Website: home-depot
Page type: review-order
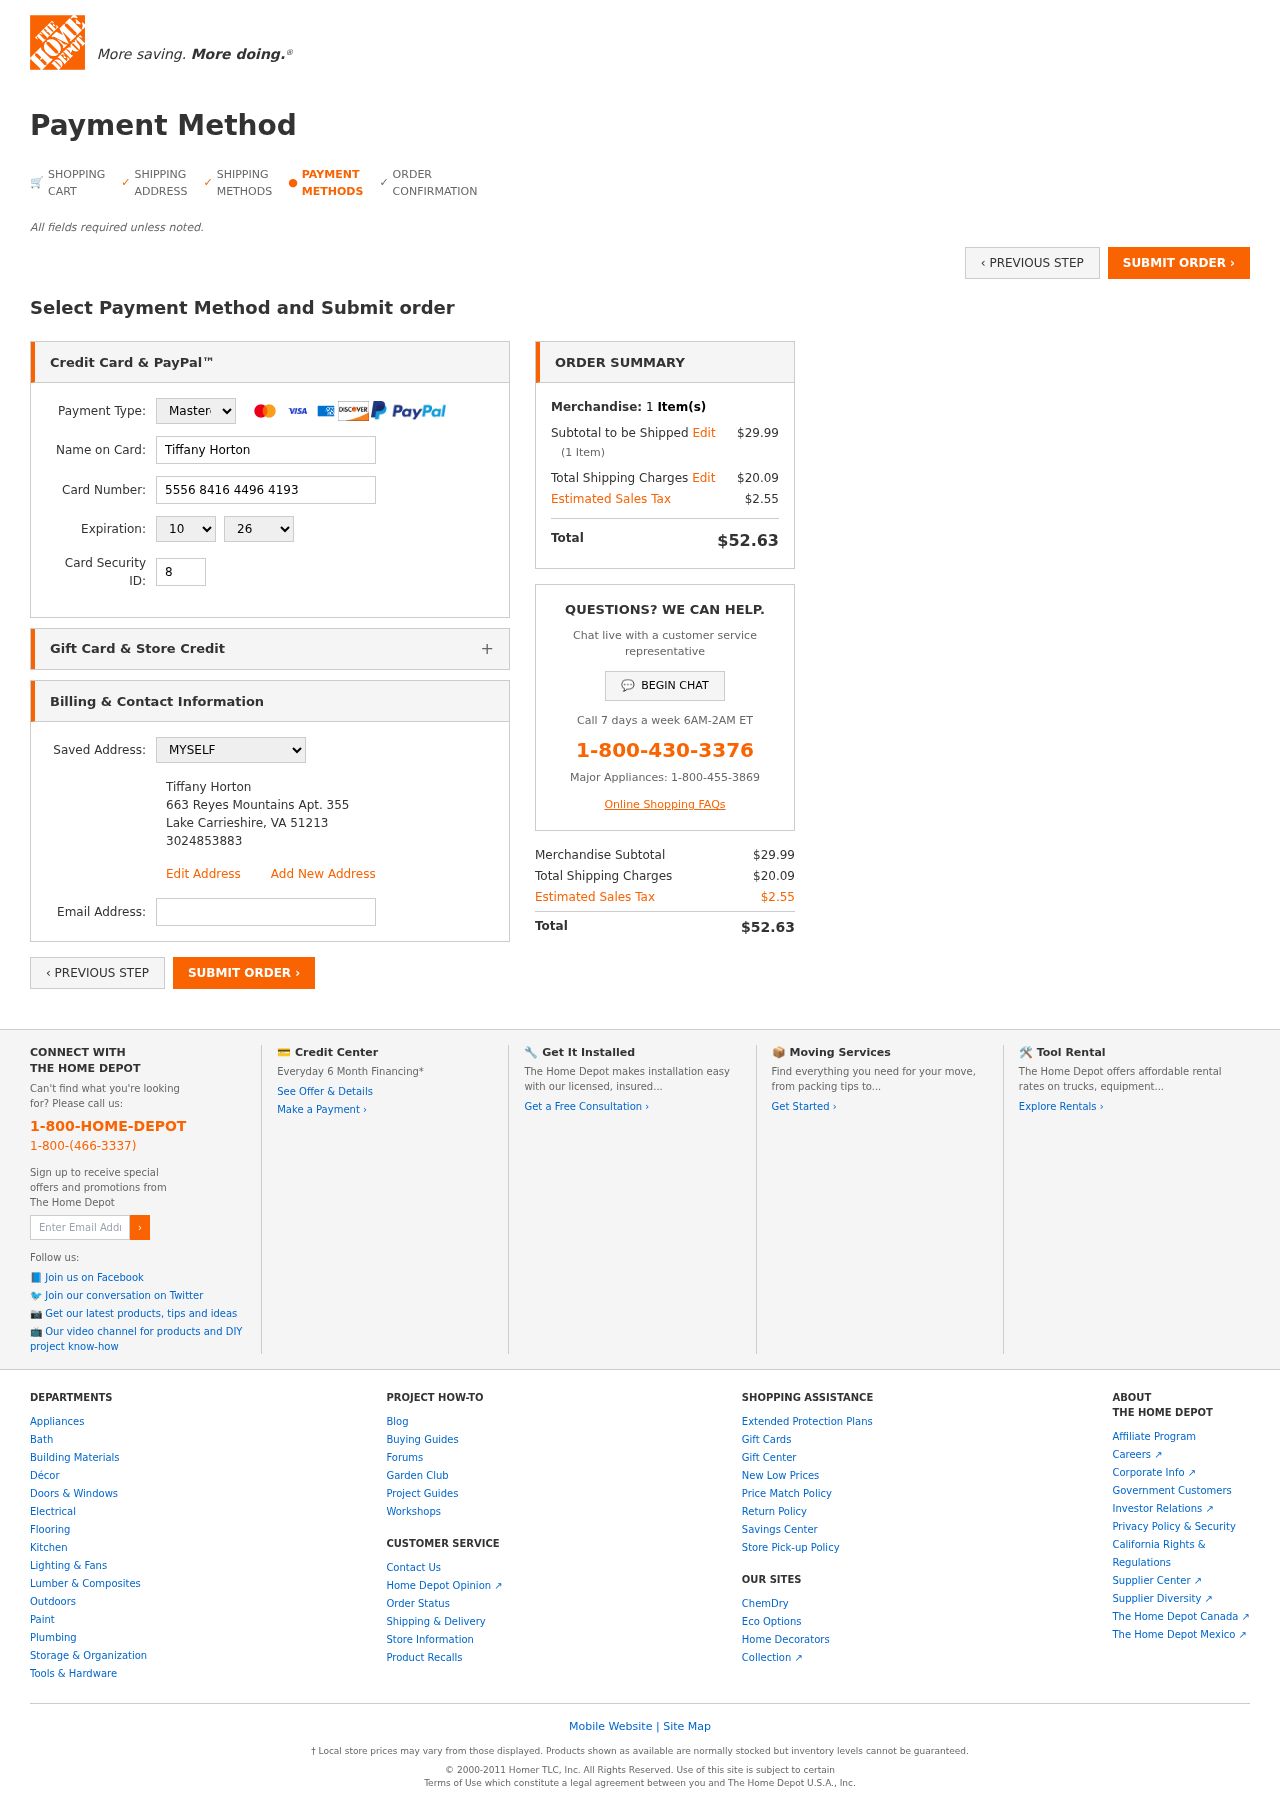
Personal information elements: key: PII_CARD_CVV
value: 818
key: PII_CARD_EXPIRY_MONTH
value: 10
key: PII_CARD_EXPIRY_YEAR
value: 26
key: PII_CARD_NUMBER
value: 5556 8416 4496 4193
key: PII_CARD_TYPE
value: Mastercard
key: PII_EMAIL
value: thorton@gmail.com
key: PII_FULLNAME
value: Tiffany Horton
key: PII_FULLNAME2
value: Tiffany Horton
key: PII_STREET2
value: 663 Reyes Mountains Apt. 355
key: PII_CITY2
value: Lake Carrieshire
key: PII_STATE_ABBR2
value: VA
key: PII_POSTCODE2
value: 51213
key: PII_PHONE2
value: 3024853883
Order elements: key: ORDER_NUM_ITEMS
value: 1
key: ORDER_SUBTOTAL
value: $29.99
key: ORDER_NUM_ITEMS2
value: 1
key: ORDER_SHIPPING_COST
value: $20.09
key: ORDER_TAX
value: $2.55
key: ORDER_TOTAL
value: $52.63
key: ORDER_SUBTOTAL2
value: $29.99
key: ORDER_SHIPPING_COST2
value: $20.09
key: ORDER_TAX2
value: $2.55
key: ORDER_TOTAL2
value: $52.63